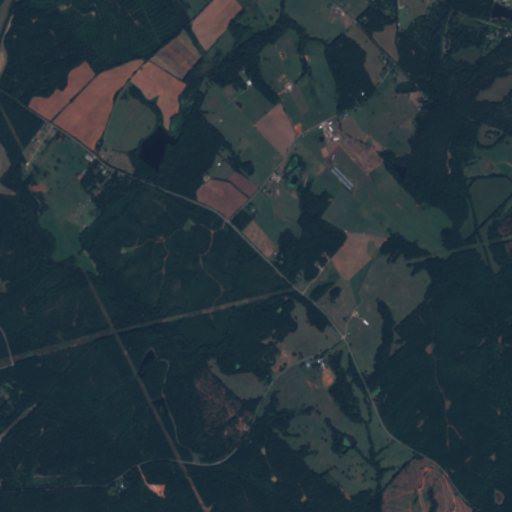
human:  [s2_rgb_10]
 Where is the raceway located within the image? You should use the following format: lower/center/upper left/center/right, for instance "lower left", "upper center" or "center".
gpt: The raceway is located in the lower left of the image.
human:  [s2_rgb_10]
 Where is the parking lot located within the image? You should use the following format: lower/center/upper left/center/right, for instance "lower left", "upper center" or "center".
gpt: There is no parking lot in the image.